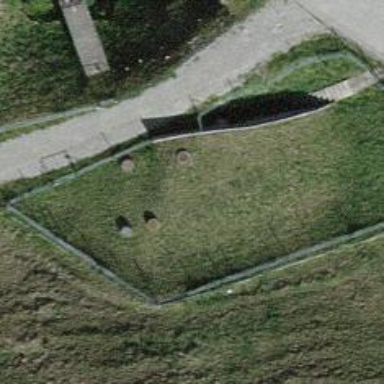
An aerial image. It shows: Retaining wall.